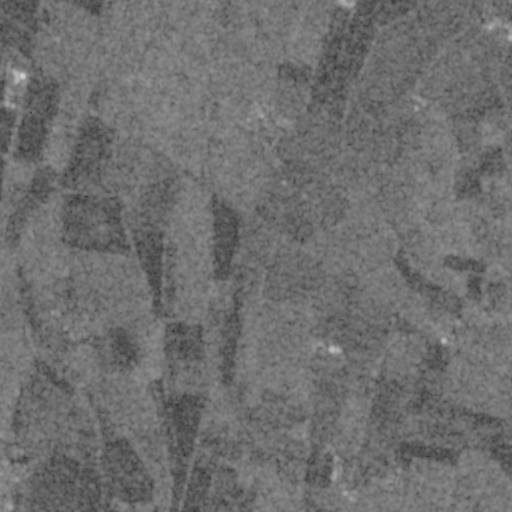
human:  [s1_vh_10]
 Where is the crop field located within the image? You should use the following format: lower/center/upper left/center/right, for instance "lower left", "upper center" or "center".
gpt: The crop field is located in the upper left of the image.
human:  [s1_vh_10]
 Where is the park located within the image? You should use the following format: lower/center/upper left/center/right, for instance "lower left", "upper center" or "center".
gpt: The park is located in the lower left of the image.
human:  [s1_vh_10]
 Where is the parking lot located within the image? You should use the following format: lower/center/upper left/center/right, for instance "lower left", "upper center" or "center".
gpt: The parking lot is located in the lower left of the image.
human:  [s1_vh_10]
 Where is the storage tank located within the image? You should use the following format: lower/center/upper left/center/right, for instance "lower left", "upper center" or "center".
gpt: The storage tank is located in the lower right of the image.
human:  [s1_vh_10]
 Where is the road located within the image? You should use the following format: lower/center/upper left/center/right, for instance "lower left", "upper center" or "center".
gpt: There is no road in the image.

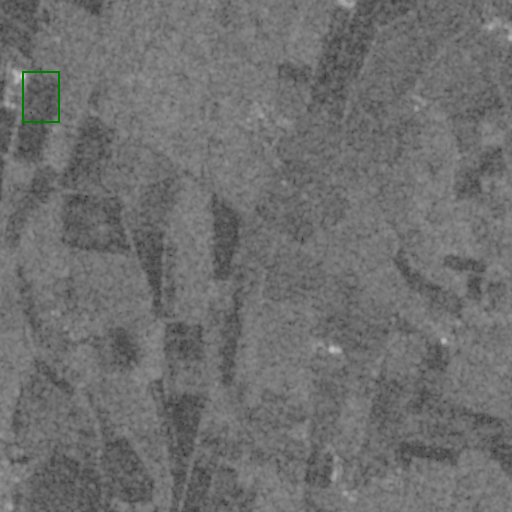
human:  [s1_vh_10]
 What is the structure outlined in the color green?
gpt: The structure outlined in green is a crop field.
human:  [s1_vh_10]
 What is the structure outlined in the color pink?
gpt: There is no pink outline.